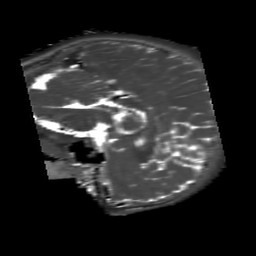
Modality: T2map
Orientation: sagittal
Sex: male
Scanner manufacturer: siemens
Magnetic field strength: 3 T
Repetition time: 4 s